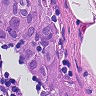
Metastatic tissue present: yes